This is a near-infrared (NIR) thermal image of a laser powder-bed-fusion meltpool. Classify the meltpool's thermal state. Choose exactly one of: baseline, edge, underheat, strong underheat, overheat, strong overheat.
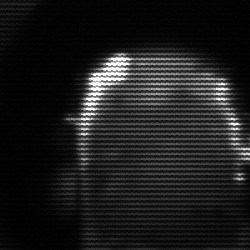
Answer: baseline